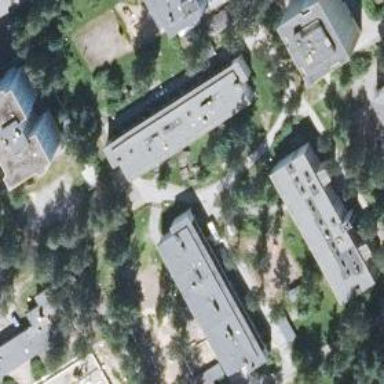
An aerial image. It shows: Building.